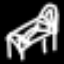
Label: bed